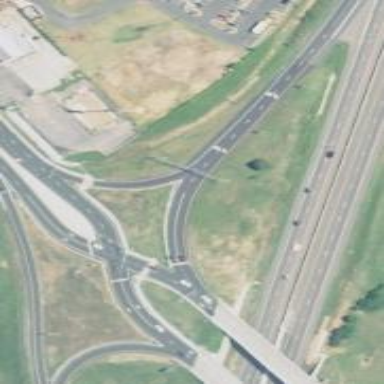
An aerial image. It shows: Motorway junction.